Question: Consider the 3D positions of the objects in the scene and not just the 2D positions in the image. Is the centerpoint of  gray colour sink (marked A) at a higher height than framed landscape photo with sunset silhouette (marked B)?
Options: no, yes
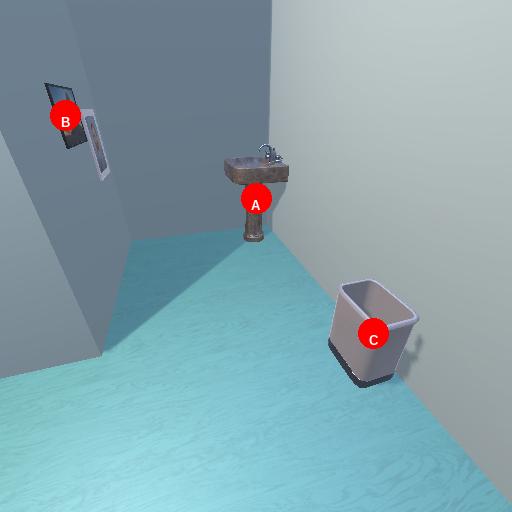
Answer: no